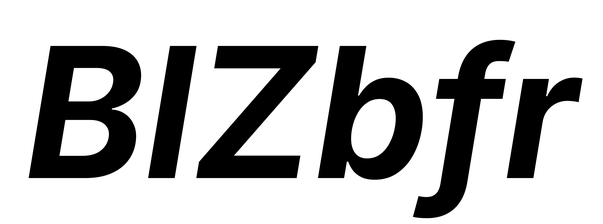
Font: Inter-Italic_Bold_Italic